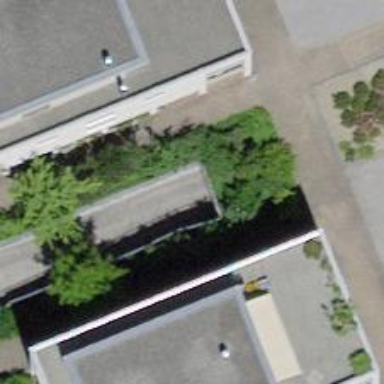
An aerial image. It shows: Parking entrance.